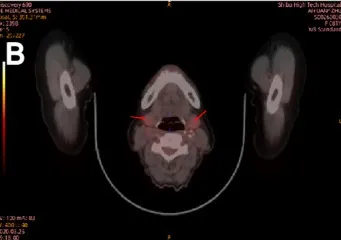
Positron emission tomography computed tomography on August 25, 2020. Bilateral pharyngeal tonsil, submandibular gland , small lymph nodes in the right side of sternal bone.
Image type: radiology (pet)